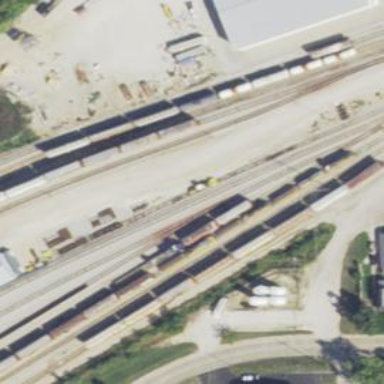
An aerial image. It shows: Railway siding for service.